九年级 · 度量几何学
如图, 在 $\triangle A B C$ 中, $A B=A C=5 \mathrm{~cm}, \cos B=\frac{3}{5}$ 如果 $\odot O$ 的半径为 $\sqrt{10} \mathrm{~cm}$, 且经过点 $B$, $C$, 那么线段 $A O=$ \$ \qquad \$ $\mathrm{cm}$.
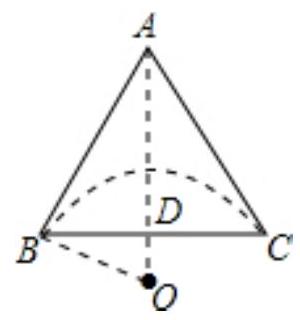
答案: 5
解析: 【分析】

本题考查锐角三角函数、勾股定理. $O A$ 垂直平分 $B C$ 是解题的关键, 根据勾股定理可解此题.

【解答】

解: 连接 $B O$, 设 $O A$ 与 $B C$ 交于点 $D$,

根据题意，得 $O A$ 垂直平分 $B C$

$\because A B=A C=5 \mathrm{~cm}, \cos B=\frac{3}{5}$

$$
\therefore B D=3
$$

根据勾股定理得:

$$
\begin{aligned}
& A D=\sqrt{A B^{2}-B D^{2}}=\sqrt{25-9}=4 \\
& O D=\sqrt{B O^{2}-B D^{2}}=\sqrt{10-9}=1
\end{aligned}
$$

$\therefore A O=A D+O D=5$,

故答案为: 5 .